Question: i want to render several elements inside a full width border and to compute programmatically margins so i get rectangles in a grid with appropriate margins. This would be the rendering that i want to get:

The margins should be computed using an algorithm based on the data-bound values. To explain the idea, let's assume i have a list of strings containing "One", "Two" and "Three" that i am binding to my control. Let's assume my algorithm is very simple and assigns +100 to each next element margin. So i would have three rectangles:
- - -
All the rectangles are the same, the only difference is the computed margin.
My initial idea was to use an ItemsControl and use a MultiBinding to compute the margins for each element.
However, when i use an ItemsControl with a MultiBinding to compute the Dynamic Margin, i can't get the rectangles to render properly.
'''
<ItemsControl>
<ItemsControl.ItemsSource>
<x:Array Type="sys:String"
xmlns:sys="clr-namespace:System;assembly=mscorlib">
<sys:String>One</sys:String>
<sys:String>Two</sys:String>
<sys:String>Three</sys:String>
</x:Array>
</ItemsControl.ItemsSource>
<ItemsControl.ItemTemplate>
<DataTemplate>
<Grid>
<Rectangle Name="InnerRectangle" VerticalAlignment="Stretch" Fill="Blue" Width="2" Height="120">
<Rectangle.Margin>
<MultiBinding Mode="OneWay" Converter="{StaticResource MultiMarginConverter}">
<Binding Path="ActualWidth" RelativeSource="{RelativeSource AncestorType={x:Type Border}}"></Binding>
<Binding Path=""></Binding>
</MultiBinding>
</Rectangle.Margin>
</Rectangle>
</Grid>
</DataTemplate>
</ItemsControl.ItemTemplate>
</ItemsControl>
'''
If i run this, the margins compute correctly in the converter, but the rectangles render as stacked on top of each other?
The algorithm to compute the margins will use several values from the current context, so i need to use several property values, and that is why i use a multi-binding.
Here is the converter just to get some dynamic margins for the sake of trying out the concept:
'''
public class MultiBindingMarginConverter : IMultiValueConverter
{
List<Double> margins = new List<Double>() { 110, 220, 333, 444, 555, 666, 777 };
public object Convert(object[] values, Type targetType, object parameter, CultureInfo culture)
{
var randomizer = new Random();;
// I just get a random margin to try the concept. The margin will be computed by a more complex algorithm
var computedMargin = margins.ElementAt(randomizer.Next(1, 7));
return new Thickness(computedMargin, 0, 0, 0);
}
public object[] ConvertBack(object value, Type[] targetTypes, object parameter, CultureInfo culture)
{
throw new NotImplementedException();
}
}
'''
Note: When i just run the app it doesn't render the rectangles properly. However, when i debug and set a breakpoint in the multibinding converter, the margins get applied and the rectangles render correctly?!
I think the general approach should work, but i can't figure out what i am doing wrong in the rendering that would cause the rectangles to render with the wrong margins, even if they are computed correctly in the converter.
Thanks
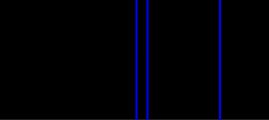
Answer: Not sure if I correctly understood your question, but in case you wanted to put all those Rectangles into the Grid cell you would have to set the ItemsControl's <URL> to a Grid:
'''
<ItemsControl.ItemsPanel>
<ItemsPanelTemplate>
<Grid/>
</ItemsPanelTemplate>
</ItemsControl.ItemsPanel>
'''
---
Similarly you may also use a Canvas as ItemsPanel and set the 'Canvas.Left' property (instead of 'Margin') on each item Rectangle.